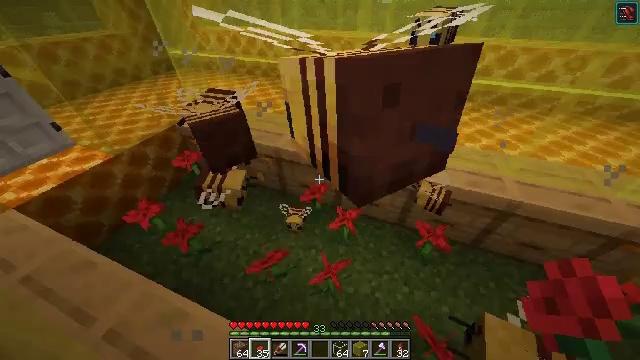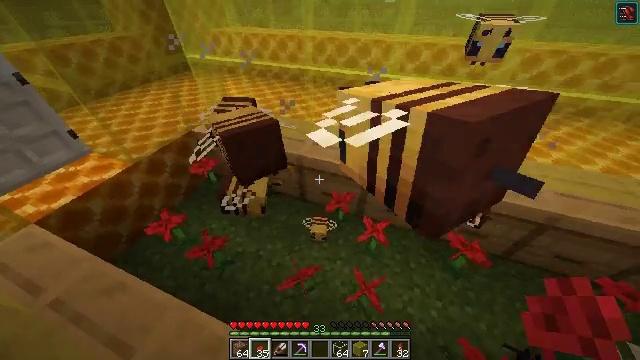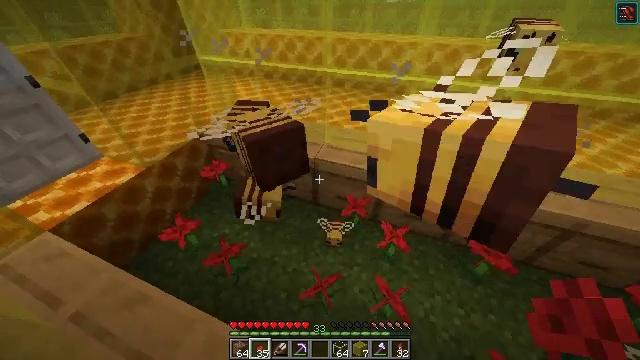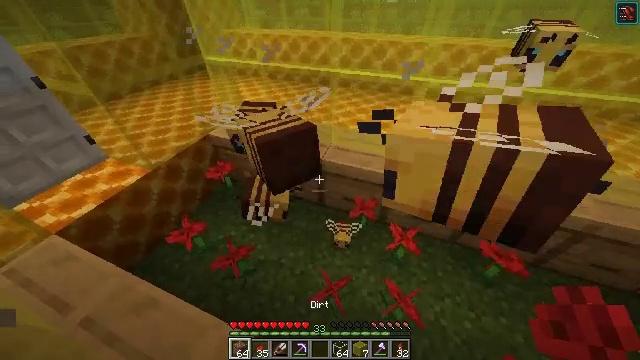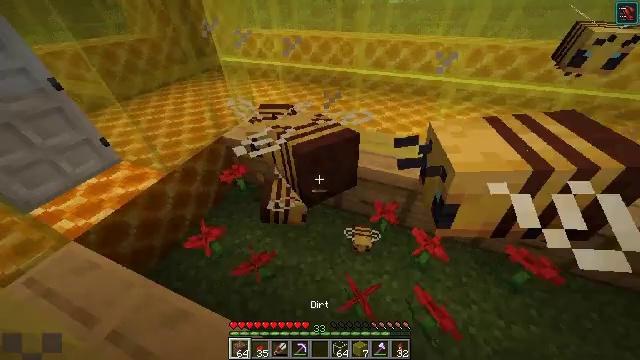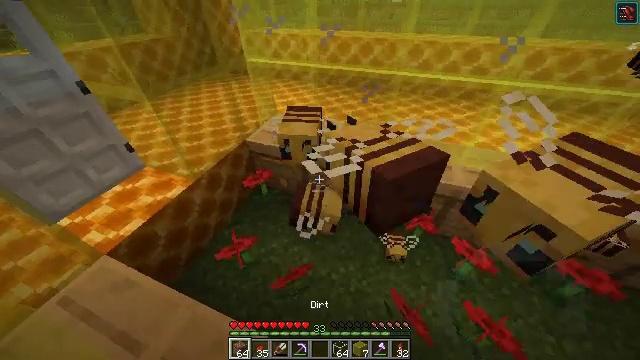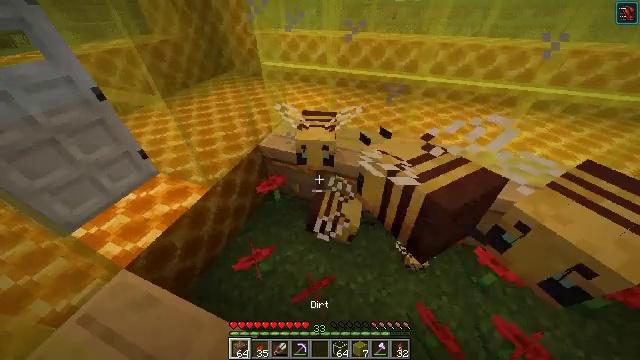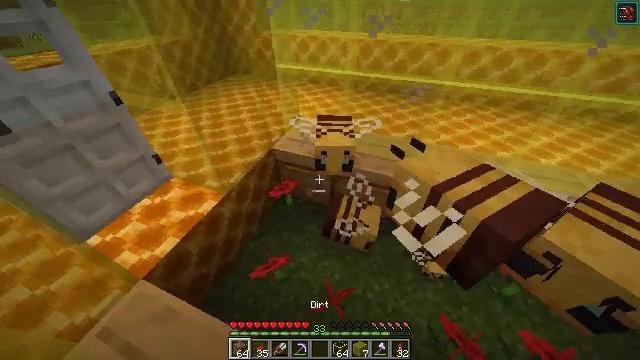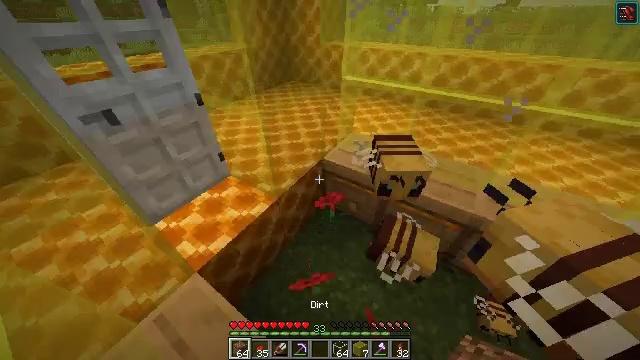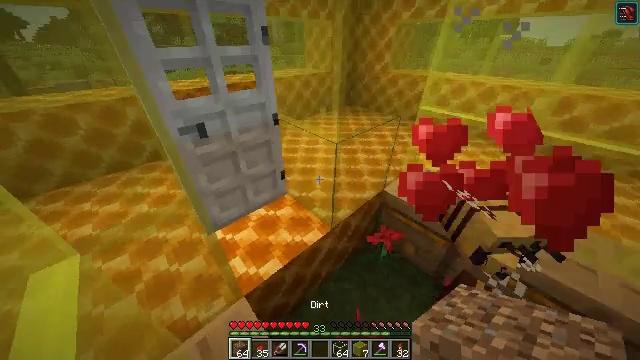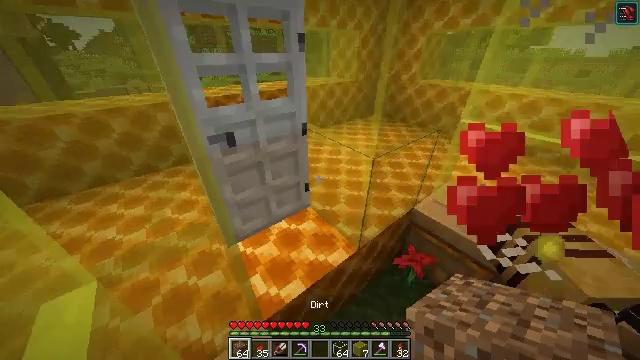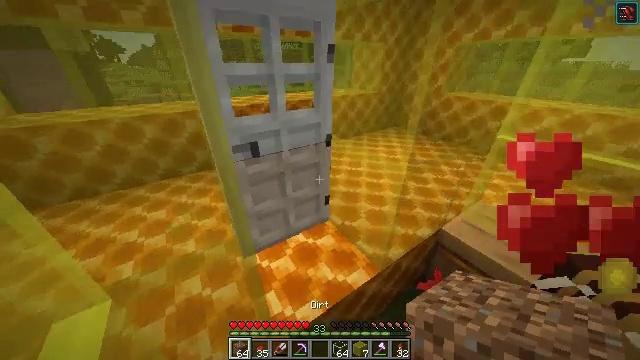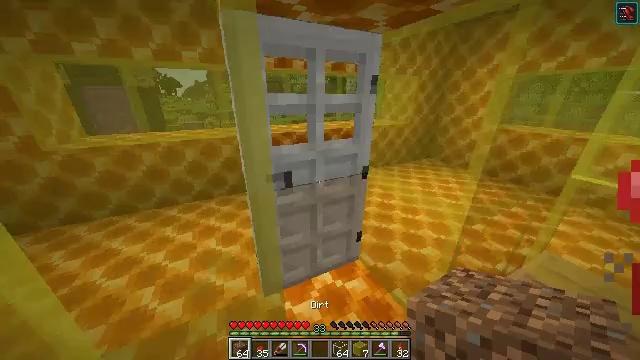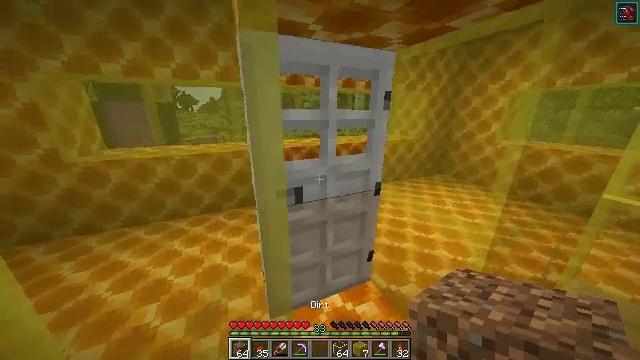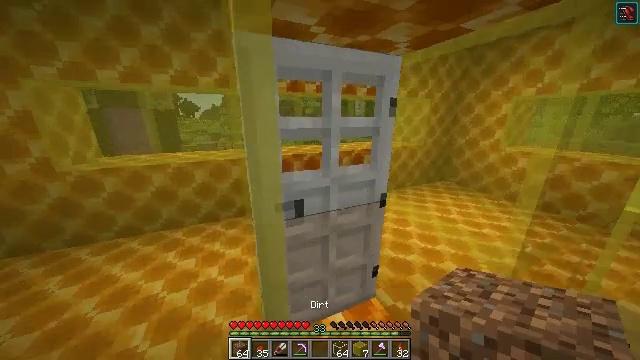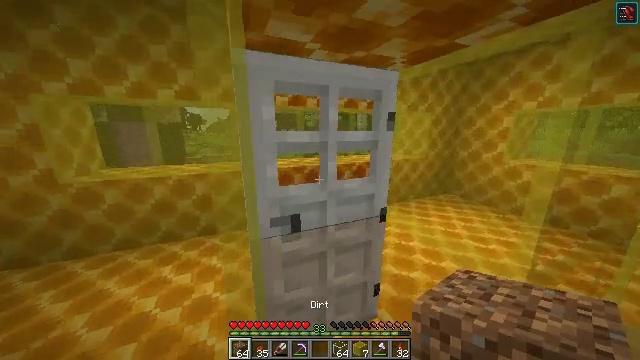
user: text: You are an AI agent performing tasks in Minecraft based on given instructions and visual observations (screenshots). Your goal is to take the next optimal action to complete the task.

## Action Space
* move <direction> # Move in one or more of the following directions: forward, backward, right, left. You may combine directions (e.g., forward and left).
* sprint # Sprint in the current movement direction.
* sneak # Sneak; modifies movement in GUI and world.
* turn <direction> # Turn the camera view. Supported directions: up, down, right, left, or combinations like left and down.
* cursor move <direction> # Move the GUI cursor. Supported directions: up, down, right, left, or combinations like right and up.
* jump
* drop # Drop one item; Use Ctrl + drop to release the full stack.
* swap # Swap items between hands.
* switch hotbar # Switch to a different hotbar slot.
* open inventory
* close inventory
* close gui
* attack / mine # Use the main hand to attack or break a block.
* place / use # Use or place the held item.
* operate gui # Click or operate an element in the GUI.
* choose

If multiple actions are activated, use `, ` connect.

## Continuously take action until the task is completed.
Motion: motion action
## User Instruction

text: Combine honeycombs to craft the honeycomb block.
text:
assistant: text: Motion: move left
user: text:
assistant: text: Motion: move left
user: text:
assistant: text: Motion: move left
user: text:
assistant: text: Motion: move left
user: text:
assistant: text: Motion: move left
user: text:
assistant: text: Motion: move left
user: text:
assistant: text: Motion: move left
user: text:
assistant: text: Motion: move left, turn left and up
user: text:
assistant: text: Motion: move left, turn left and up
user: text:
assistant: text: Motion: move left, turn left and up
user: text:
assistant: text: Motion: move left, turn left and up
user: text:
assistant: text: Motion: turn left and up
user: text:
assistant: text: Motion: turn left and up
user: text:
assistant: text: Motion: move forward, turn up
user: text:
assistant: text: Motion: move forward, turn up
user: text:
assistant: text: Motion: move forward, turn left and up
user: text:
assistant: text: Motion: move forward, turn left and up
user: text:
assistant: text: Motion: turn up
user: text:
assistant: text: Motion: turn up
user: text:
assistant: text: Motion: turn up
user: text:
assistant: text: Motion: turn up
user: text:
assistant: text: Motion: turn left and up
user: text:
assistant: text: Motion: turn left and up
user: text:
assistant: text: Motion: turn left and up
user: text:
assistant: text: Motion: turn up
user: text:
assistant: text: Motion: no_op
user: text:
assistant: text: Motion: no_op
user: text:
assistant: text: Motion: no_op
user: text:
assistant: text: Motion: no_op
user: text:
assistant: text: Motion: turn right and down